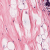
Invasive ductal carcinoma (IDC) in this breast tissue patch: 0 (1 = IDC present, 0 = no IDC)